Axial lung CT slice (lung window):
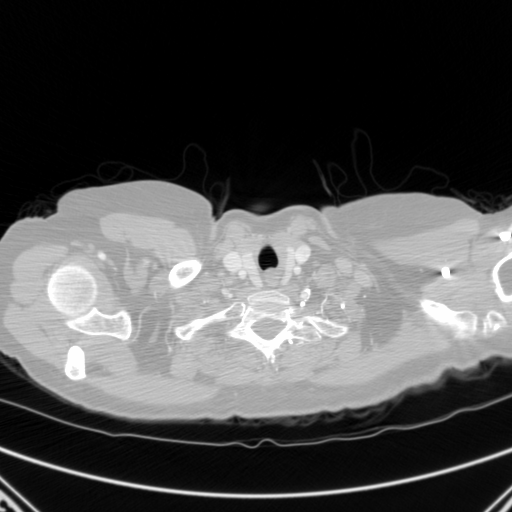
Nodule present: no